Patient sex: M
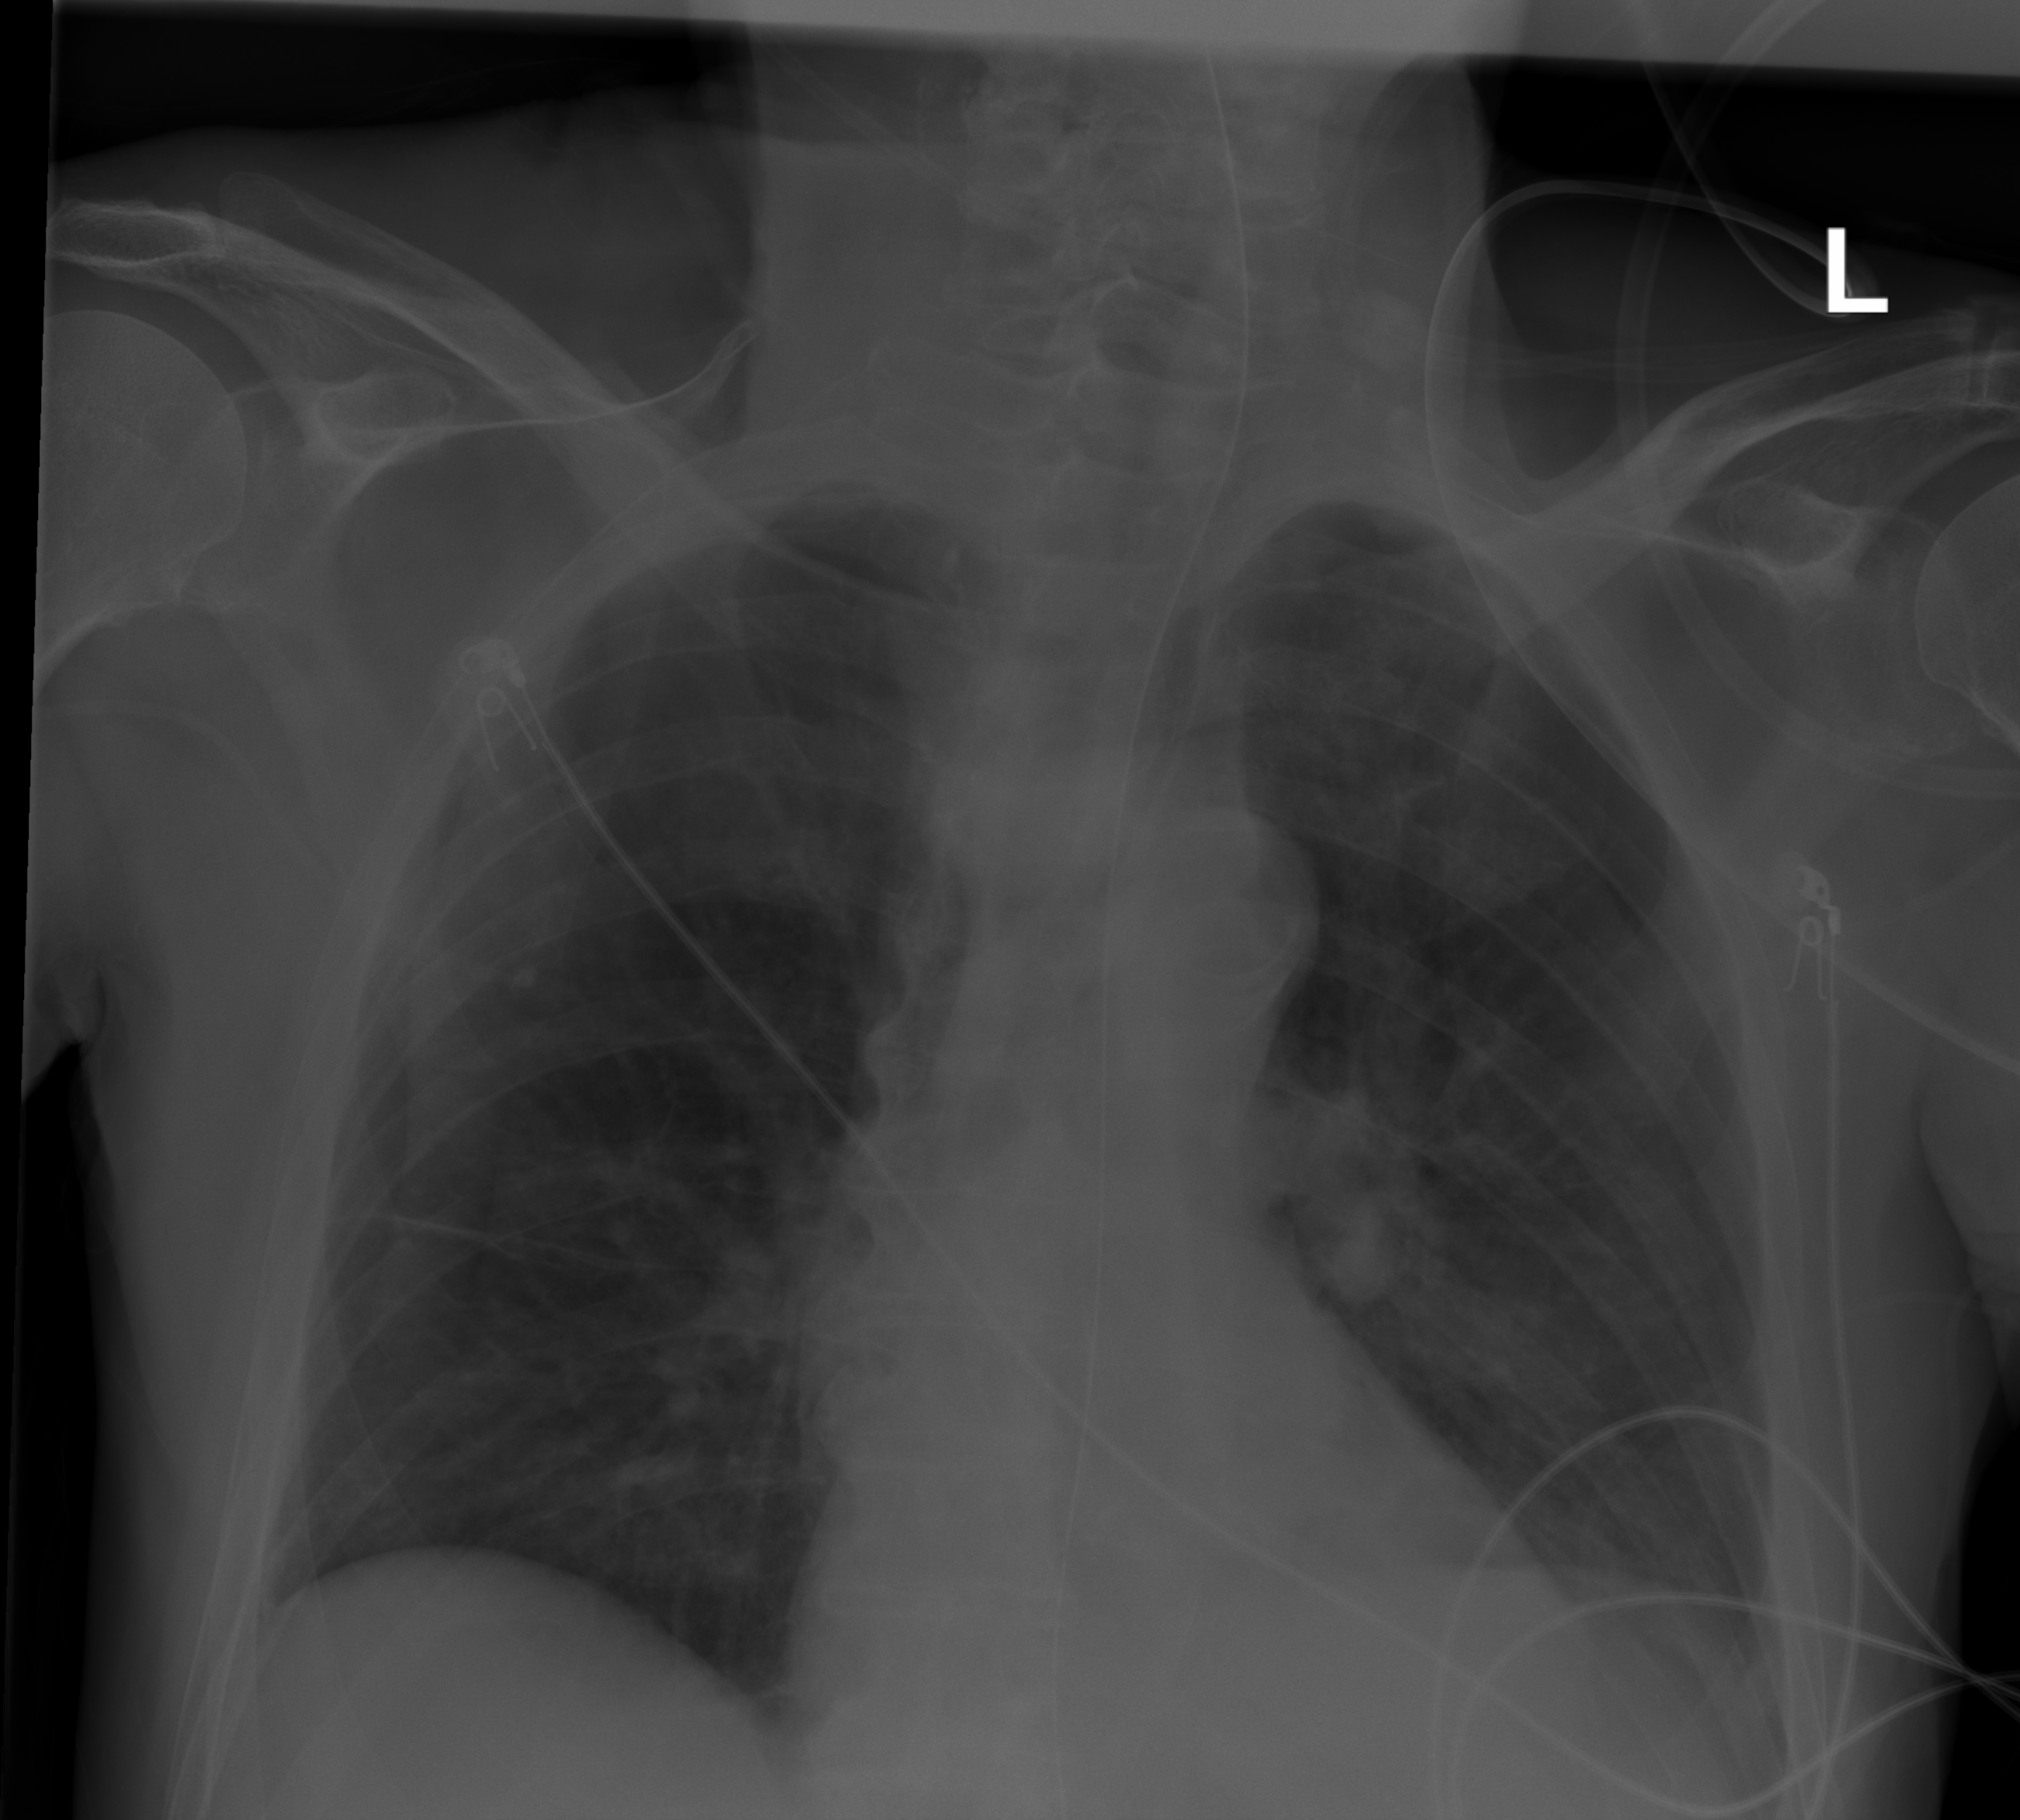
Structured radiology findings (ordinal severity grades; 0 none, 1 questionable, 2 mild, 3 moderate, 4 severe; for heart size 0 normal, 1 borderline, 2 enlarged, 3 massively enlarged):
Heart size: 0
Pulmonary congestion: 0
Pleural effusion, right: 0
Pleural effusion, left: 0
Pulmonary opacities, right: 1
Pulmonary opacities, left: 1
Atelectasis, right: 0
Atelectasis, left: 2